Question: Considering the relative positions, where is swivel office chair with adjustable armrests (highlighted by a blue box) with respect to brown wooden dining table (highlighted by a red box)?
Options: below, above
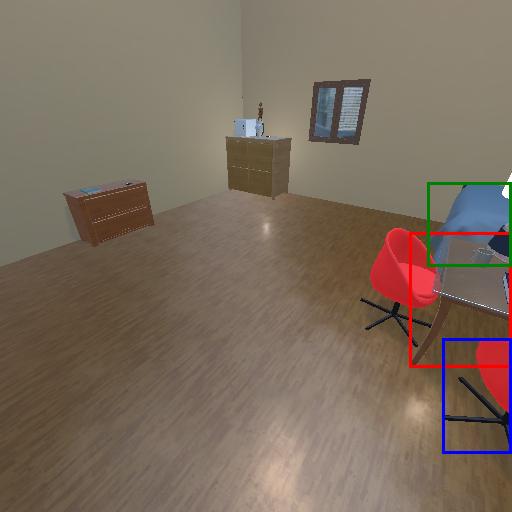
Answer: below